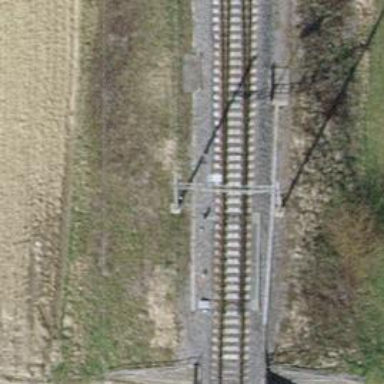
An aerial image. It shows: Railway switch.